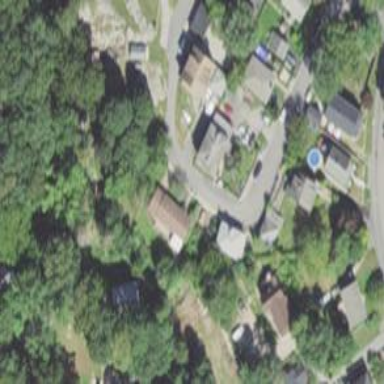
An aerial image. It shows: Residential driveway used as service road.